Question: I have the following code:
'''
DECLARE @testDate date
--SET @testDate=dateadd(wk, 5830, 0)
SET @testDate='2011-09-26 00:00:00.000'
SELECT *
FROM dbo.timesheets
WHERE @testDate BETWEEN convert(datetime, start_dtm, 120) and convert(datetime, end_dtm, 120)
PRINT @testDate
'''
It should convert the value 5830 back to the date format and then check between 'start_dtm' and 'end_dtm'
I have tested this by hard coding the value from the database in the above code and i still dont see any records. The printed '@testdate' shows up like this: '2011-09-26'
I am creating a 'week_ref' which i am passing via querystring. The timesheets report will then convert the 'week_ref' eg, '5830' to the date and check if its between the 'start_dtm' and 'end_dtm'. In theory it should display results as its checking if values are between start and end.
Any ideas? or help on debugging?

Here is the query i am trying to get working:
'''
DECLARE @week_ref INT
DECLARE @weekDate date
set @weekDate=dateadd(wk,@week_ref,0)
SELECT ts.staff_member_ref, sm.common_name, sm.department_name, DATENAME(MONTH, ts.start_dtm) + ' ' + DATENAME(YEAR, ts.start_dtm) AS month_name,
ts.timesheet_cat_ref, cat.desc_long AS timesheet_cat_desc, grps.grouping_ref, grps.description AS grouping_desc, ts.task_ref, tsks.task_code,
tsks.description AS task_desc, ts.site_ref, sits.description AS site_desc, ts.site_ref AS Expr1,
CASE WHEN ts .status = 0 THEN 'Pending' WHEN ts .status = 1 THEN 'Booked' WHEN ts .status = 2 THEN 'Approved' ELSE 'Invalid Status' END AS site_status,
ts.booked_time AS booked_time_sum,
start_dtm, CONVERT(varchar(20), start_dtm, 108) + ' ' + CONVERT(varchar(20), start_dtm, 103) AS start_dtm_text, booked_time,
end_dtm, CONVERT(varchar(20), end_dtm, 108) + ' ' + CONVERT(varchar(20), end_dtm, 103) AS end_dtm_text
FROM timesheets AS ts
INNER JOIN timesheet_categories AS cat ON ts.timesheet_cat_ref = cat.timesheet_cat_ref
INNER JOIN timesheet_tasks AS tsks ON ts.task_ref = tsks.task_ref
INNER JOIN timesheet_task_groupings AS grps ON tsks.grouping_ref = grps.grouping_ref
INNER JOIN timesheet_sites AS sits ON ts.site_ref = sits.site_ref
INNER JOIN vw_staff_members AS sm ON ts.staff_member_ref = sm.staff_member_ref
--INNER JOIN week_list AS WL ON ts.timesheet_ref = WL.week_ref
--WHERE (ts.status IN (1, 2)) AND (cat.is_leave_category = 0)
--AND WL.week_ref=@week_ref AND WL.start_week BETWEEN ts.start_dtm AND ts.end_dtm
WHERE @weekDate <= convert(datetime, end_dtm, 120)
AND @weekDate > convert(datetime, start_dtm, 120)
GROUP BY ts.staff_member_ref, sm.common_name, sm.department_name, DATENAME(MONTH, ts.start_dtm), DATENAME(YEAR, ts.start_dtm), ts.timesheet_cat_ref,
cat.desc_long, grps.grouping_ref, grps.description, ts.status, ts.booked_time, ts.task_ref, tsks.task_code, tsks.description, ts.site_ref, sits.description, ts.start_dtm,
ts.end_dtm
ORDER BY sm.common_name, timesheet_cat_desc, tsks.task_code, site_desc
'''
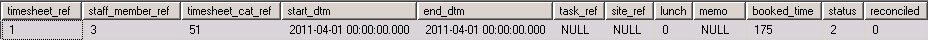
Answer: I think you actually want:
'''
DECLARE @testDate date
SET @testDate=dateadd(wk, 5804, 0)
--SET @testDate='2011-03-28 00:00:00.000'
SELECT *
FROM dbo.timesheets
WHERE @testDate <= convert(datetime, end_dtm, 120) and
dateadd(wk, 1, @testDate) > convert(datetime, start_dtm, 120)
PRINT @testDate
'''
This version of the query tests whether any part of the records' date ranges is within the week beginning on '@testDate'.